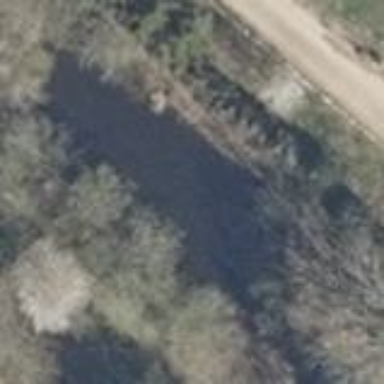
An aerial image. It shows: Pond with natural water.